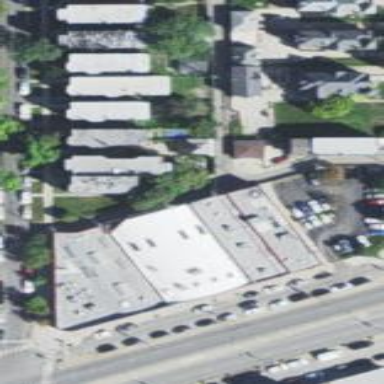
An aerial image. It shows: Commercial building that serves as clinic for healthcare.